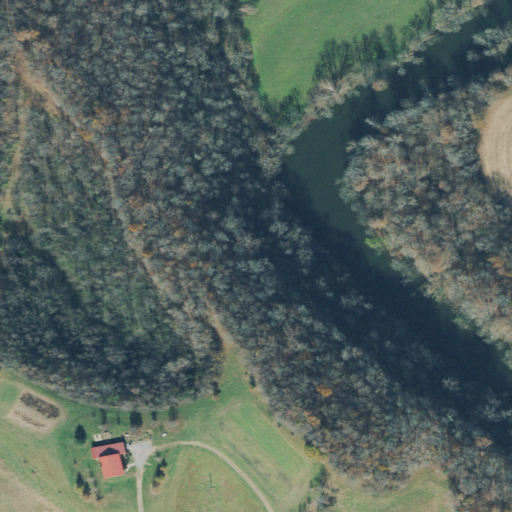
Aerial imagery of cliff(s) in Tennessee named Edde Bluff containing deciduous forest, pasture, open water, herbaceous wetlands, woody wetlands, grassland, and open development